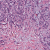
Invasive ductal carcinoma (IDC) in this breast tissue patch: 1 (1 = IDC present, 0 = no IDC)